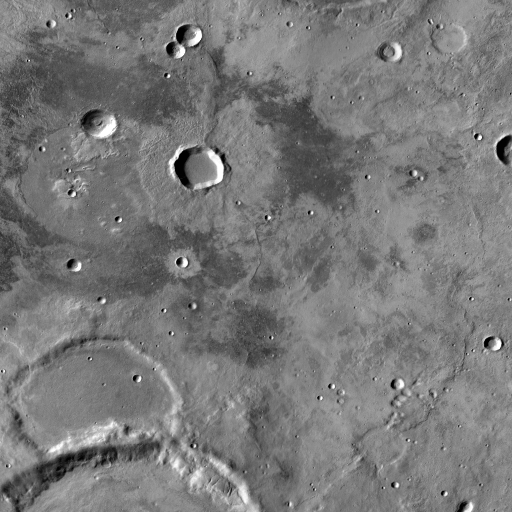
Crater classes present: Background, Other, Buried